This plot shows a bearing's acceleration signal over time (raw waveform). Diagnose the bearing from this image, choosing from: normal, inner_race, outer_race, ball.
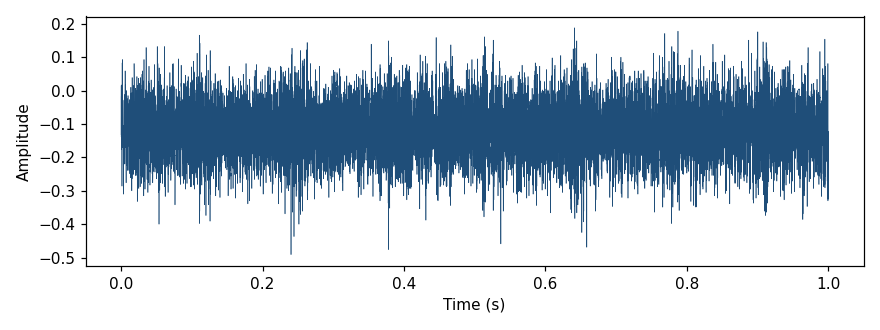
Answer: normal